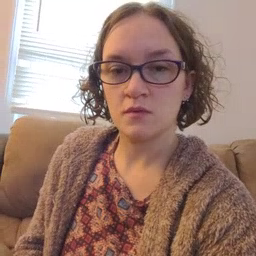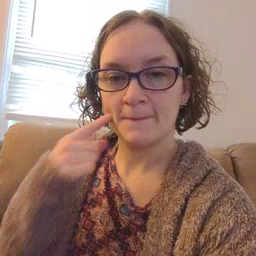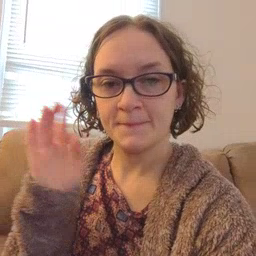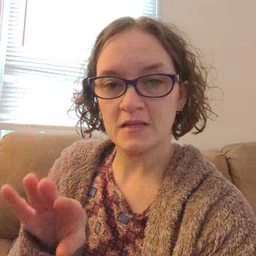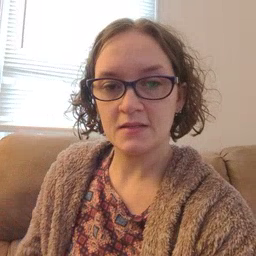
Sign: bee